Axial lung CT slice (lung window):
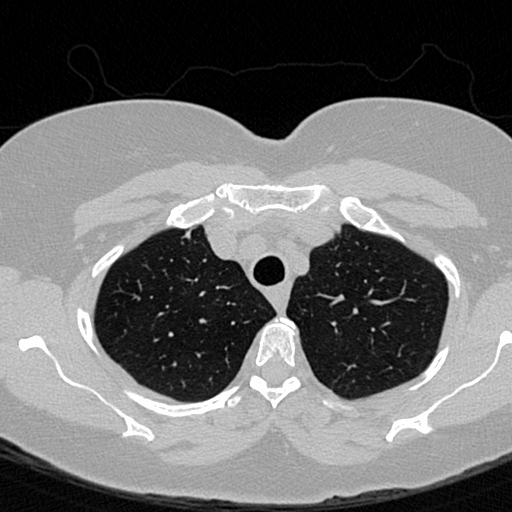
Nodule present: no